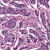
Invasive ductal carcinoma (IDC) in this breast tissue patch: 1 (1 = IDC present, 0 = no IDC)